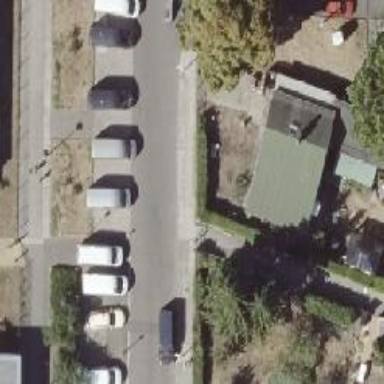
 there is sidewalk made of concrete plates."